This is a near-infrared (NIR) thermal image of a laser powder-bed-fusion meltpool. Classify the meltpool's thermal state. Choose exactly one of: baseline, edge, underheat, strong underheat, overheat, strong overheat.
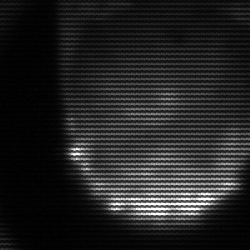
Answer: edge